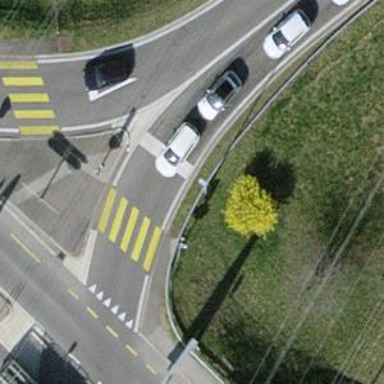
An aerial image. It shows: Crossing with traffic signals.